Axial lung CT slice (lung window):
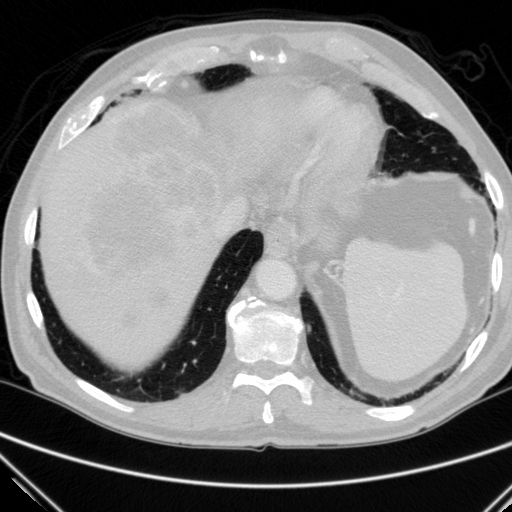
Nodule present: yes
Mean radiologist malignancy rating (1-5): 3.25